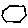
Label: hexagon